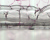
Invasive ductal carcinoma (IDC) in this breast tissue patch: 0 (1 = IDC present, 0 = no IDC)